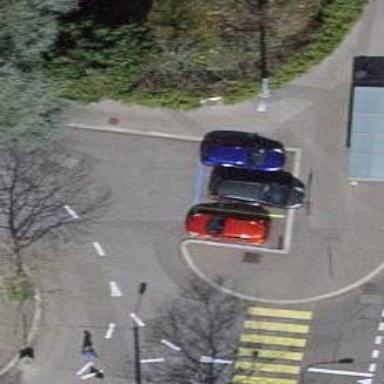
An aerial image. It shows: Car-sharing service available at this location.